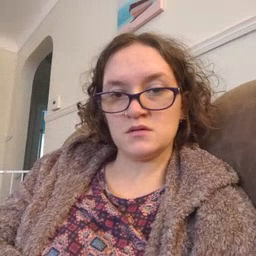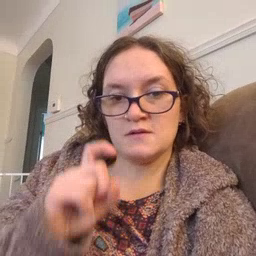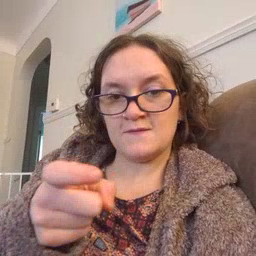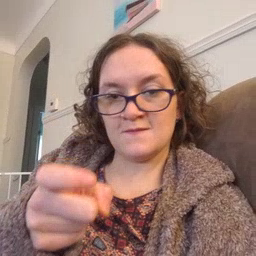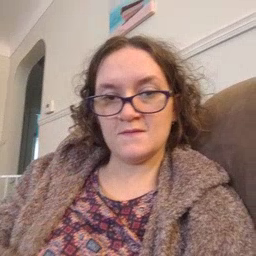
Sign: gift